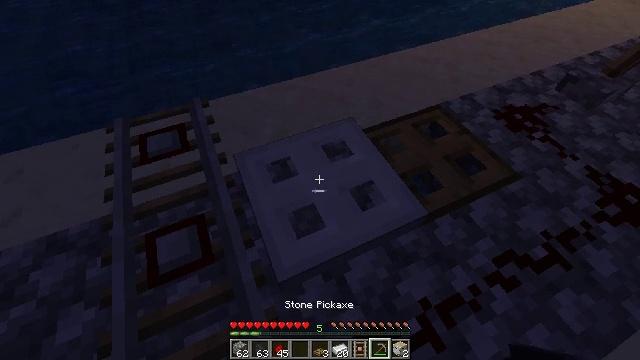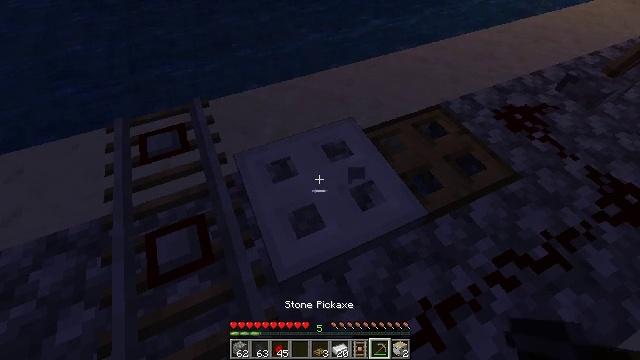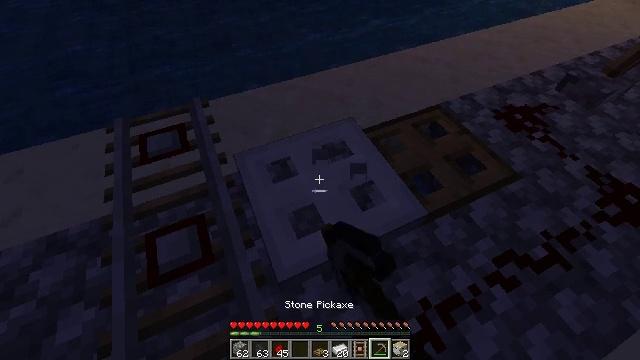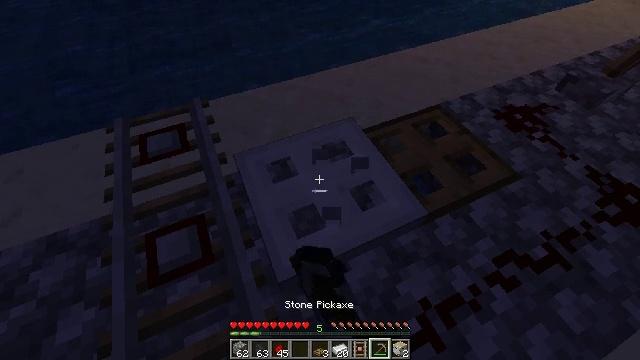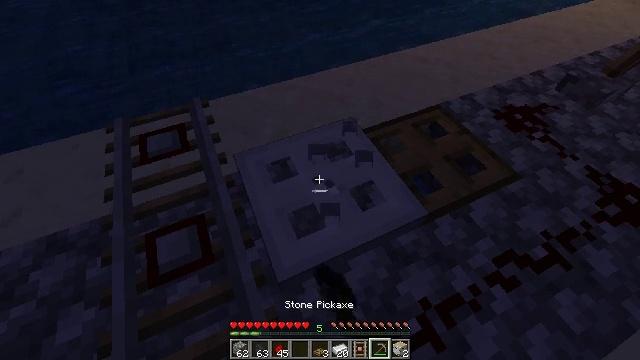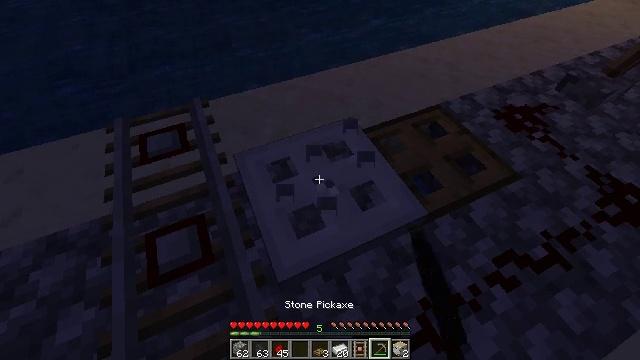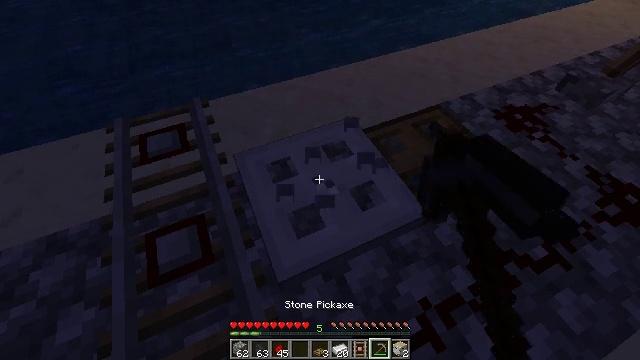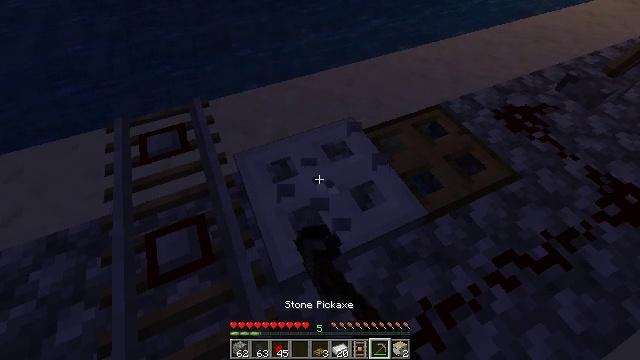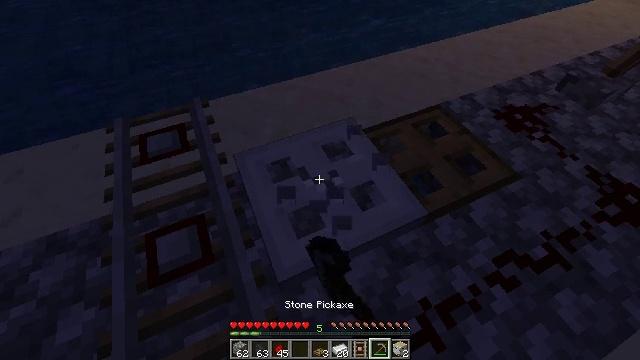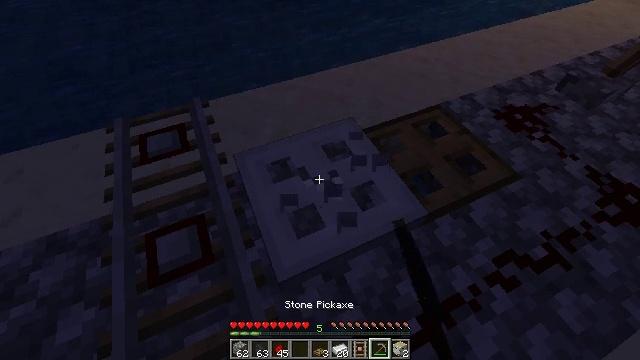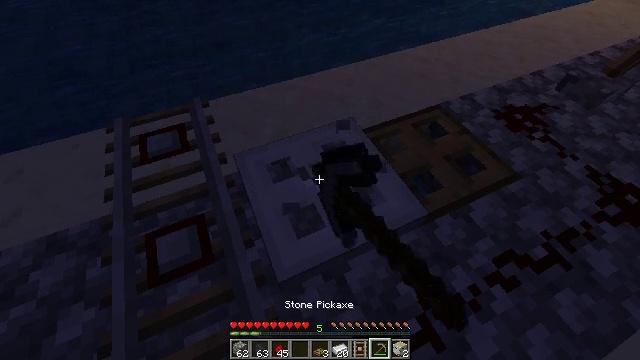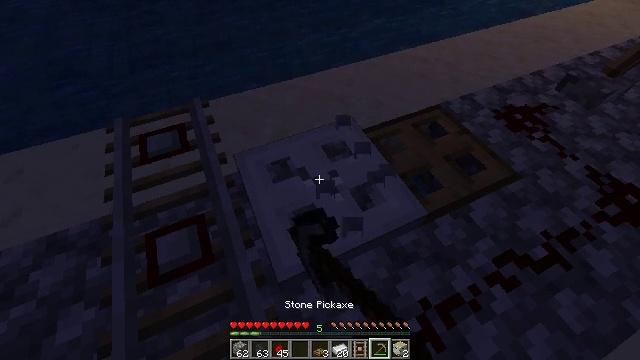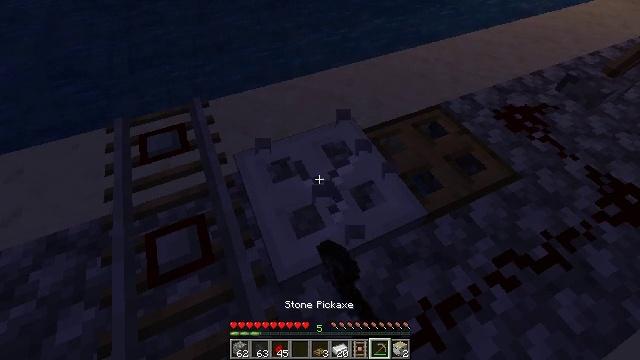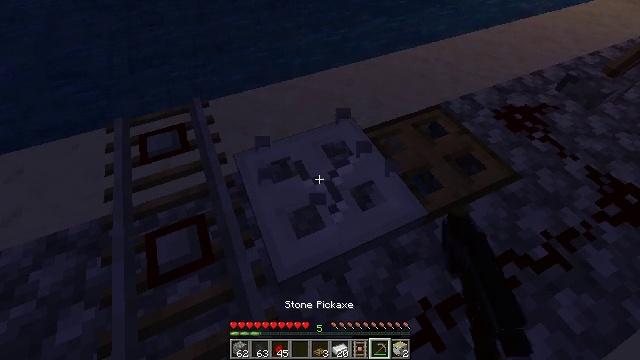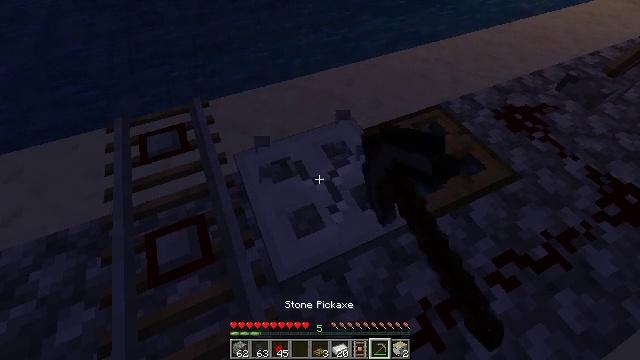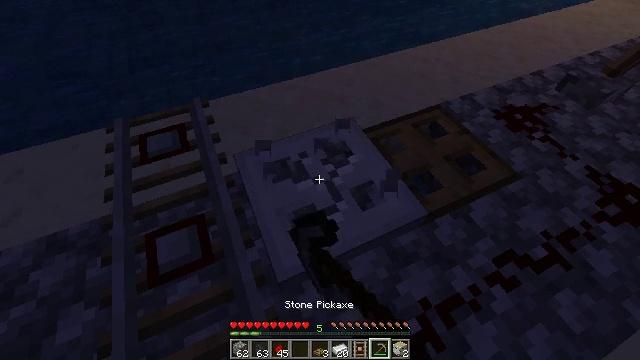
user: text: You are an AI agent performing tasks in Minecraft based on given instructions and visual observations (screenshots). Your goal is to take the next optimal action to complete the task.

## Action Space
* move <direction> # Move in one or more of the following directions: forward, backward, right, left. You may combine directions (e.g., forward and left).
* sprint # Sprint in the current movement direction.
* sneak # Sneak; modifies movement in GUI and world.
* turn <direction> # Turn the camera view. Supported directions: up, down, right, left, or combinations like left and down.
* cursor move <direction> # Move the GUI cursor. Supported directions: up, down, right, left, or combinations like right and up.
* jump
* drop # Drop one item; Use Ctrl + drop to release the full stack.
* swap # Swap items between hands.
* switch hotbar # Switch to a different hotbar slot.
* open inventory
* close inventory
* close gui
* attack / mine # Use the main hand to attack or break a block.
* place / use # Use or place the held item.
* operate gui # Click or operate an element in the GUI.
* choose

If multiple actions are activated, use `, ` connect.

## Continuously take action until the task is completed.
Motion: motion action
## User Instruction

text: Remove an iron trapdoor from its position.
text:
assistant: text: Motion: attack / mine
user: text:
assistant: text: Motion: attack / mine
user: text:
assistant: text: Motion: attack / mine
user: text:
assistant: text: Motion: attack / mine
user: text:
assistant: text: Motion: attack / mine
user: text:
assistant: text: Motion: attack / mine
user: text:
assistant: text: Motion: attack / mine
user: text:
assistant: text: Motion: attack / mine
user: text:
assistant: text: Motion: attack / mine
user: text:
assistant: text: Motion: attack / mine
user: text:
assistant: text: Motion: attack / mine
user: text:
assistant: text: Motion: attack / mine
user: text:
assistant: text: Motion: attack / mine
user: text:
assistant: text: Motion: attack / mine
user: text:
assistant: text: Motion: attack / mine
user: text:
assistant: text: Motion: attack / mine
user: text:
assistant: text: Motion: attack / mine
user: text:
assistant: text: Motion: attack / mine
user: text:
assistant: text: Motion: attack / mine
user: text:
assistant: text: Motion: attack / mine
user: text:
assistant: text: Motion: attack / mine
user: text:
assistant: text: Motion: attack / mine
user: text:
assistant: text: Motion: attack / mine
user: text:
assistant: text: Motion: attack / mine
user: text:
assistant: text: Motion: attack / mine
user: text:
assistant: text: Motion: attack / mine
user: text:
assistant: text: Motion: attack / mine
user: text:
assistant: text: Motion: attack / mine
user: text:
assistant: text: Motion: attack / mine
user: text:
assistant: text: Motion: attack / mine